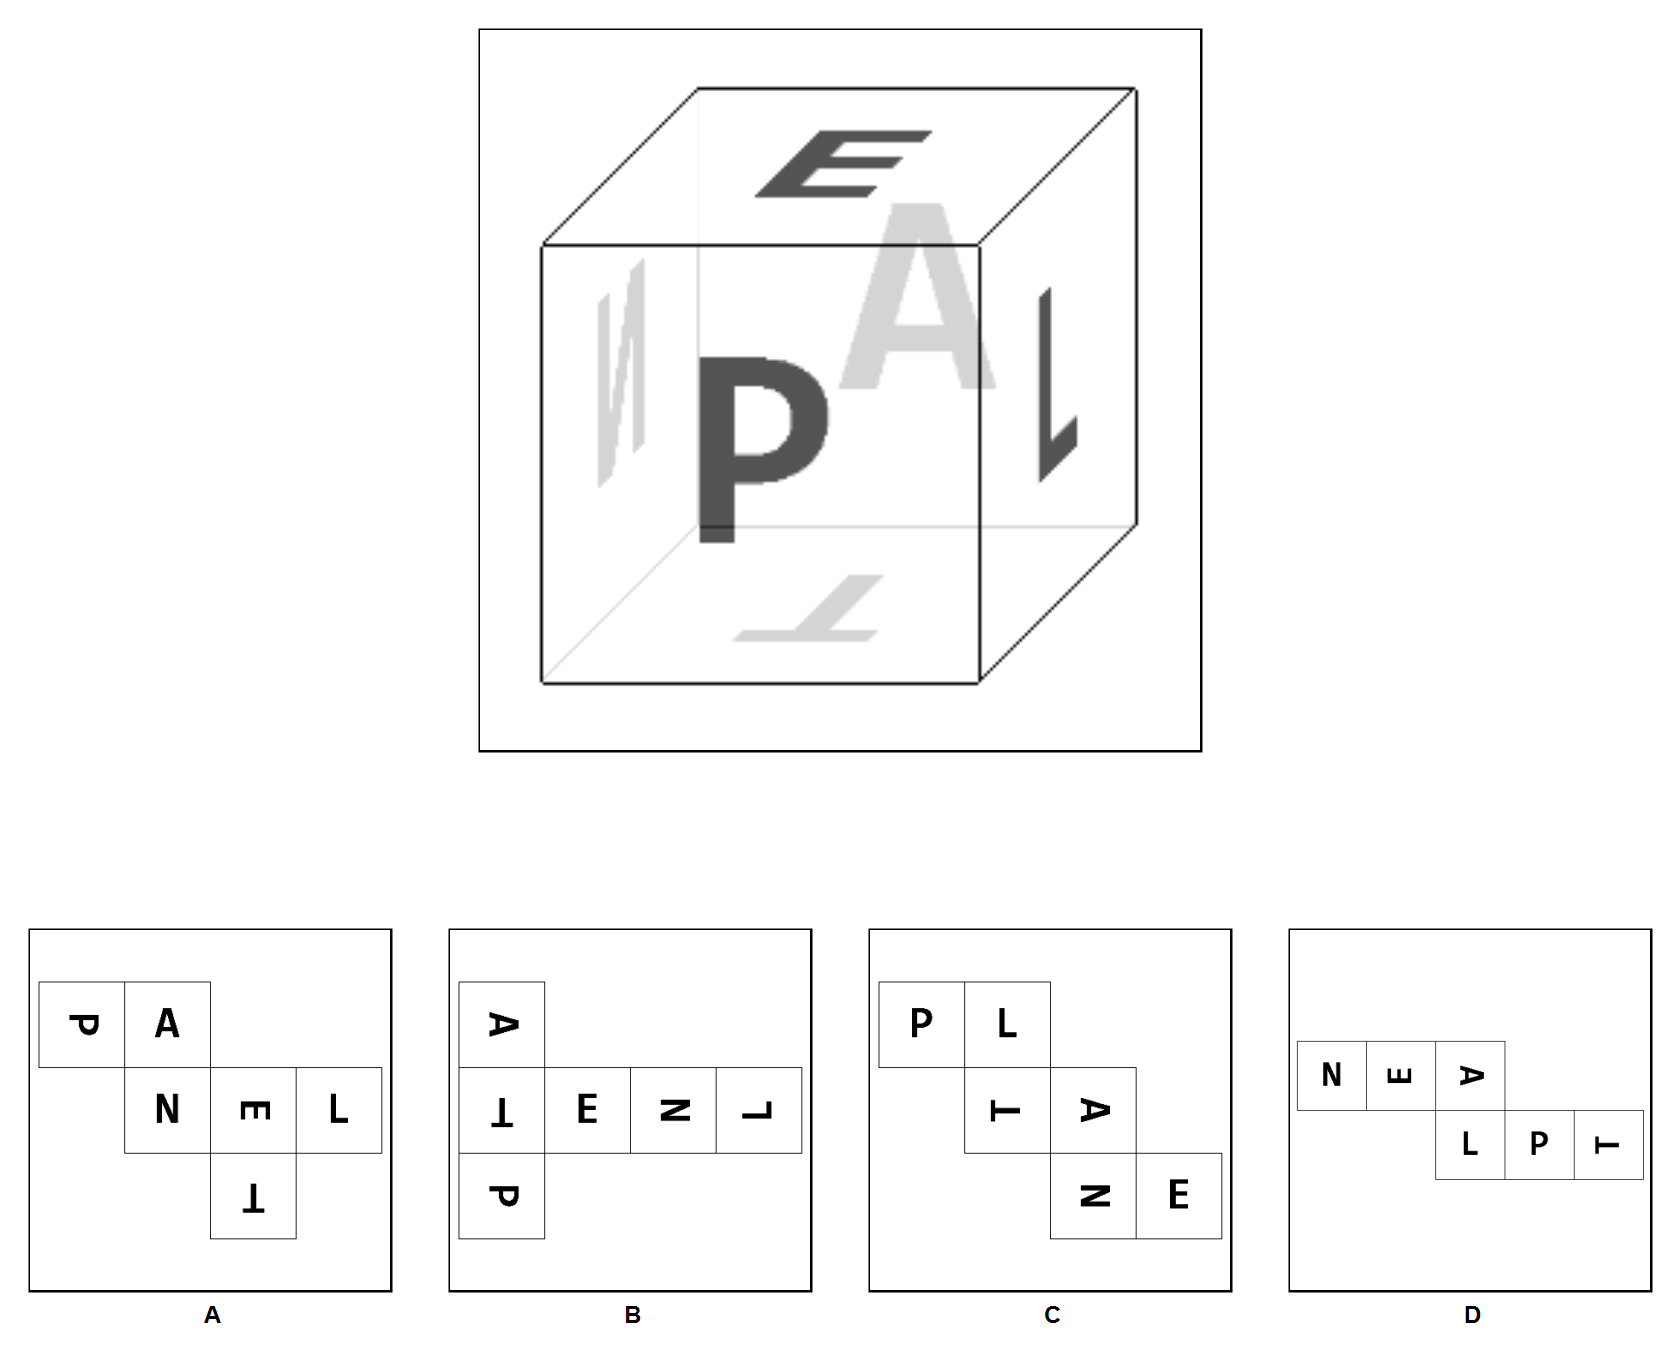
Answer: C